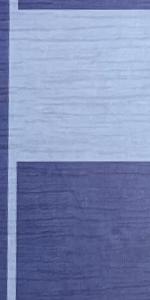
Label: Empty